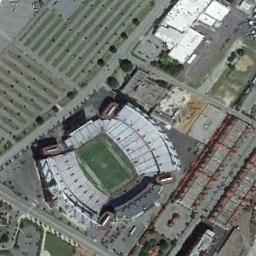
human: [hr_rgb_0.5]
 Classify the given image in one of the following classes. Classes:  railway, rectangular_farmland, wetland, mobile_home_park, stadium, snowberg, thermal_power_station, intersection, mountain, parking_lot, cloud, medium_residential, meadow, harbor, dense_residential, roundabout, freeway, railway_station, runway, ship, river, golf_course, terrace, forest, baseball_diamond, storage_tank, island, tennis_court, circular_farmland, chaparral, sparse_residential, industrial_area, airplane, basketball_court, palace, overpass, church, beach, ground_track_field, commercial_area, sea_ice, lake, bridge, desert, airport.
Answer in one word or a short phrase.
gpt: stadium